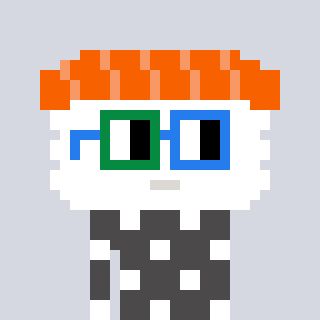
a pixel art character with square green and blue glasses, a nigiri-shaped head and a grayscale-colored body on a cool background